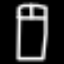
Label: bed